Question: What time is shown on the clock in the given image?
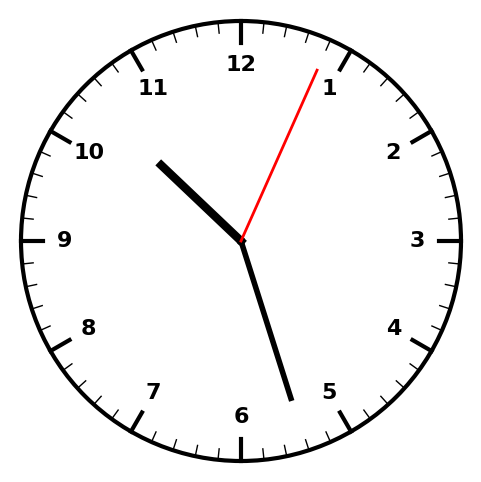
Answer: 10:27:04